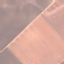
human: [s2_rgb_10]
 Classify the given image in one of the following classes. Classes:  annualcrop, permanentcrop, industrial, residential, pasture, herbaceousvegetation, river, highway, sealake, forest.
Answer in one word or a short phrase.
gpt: AnnualCrop